Question: Game Rule: Clicking a light toggles itself and its adjacent (up, down, left, right) lights. What is the minimum number of clicks required to turn off all the lights?
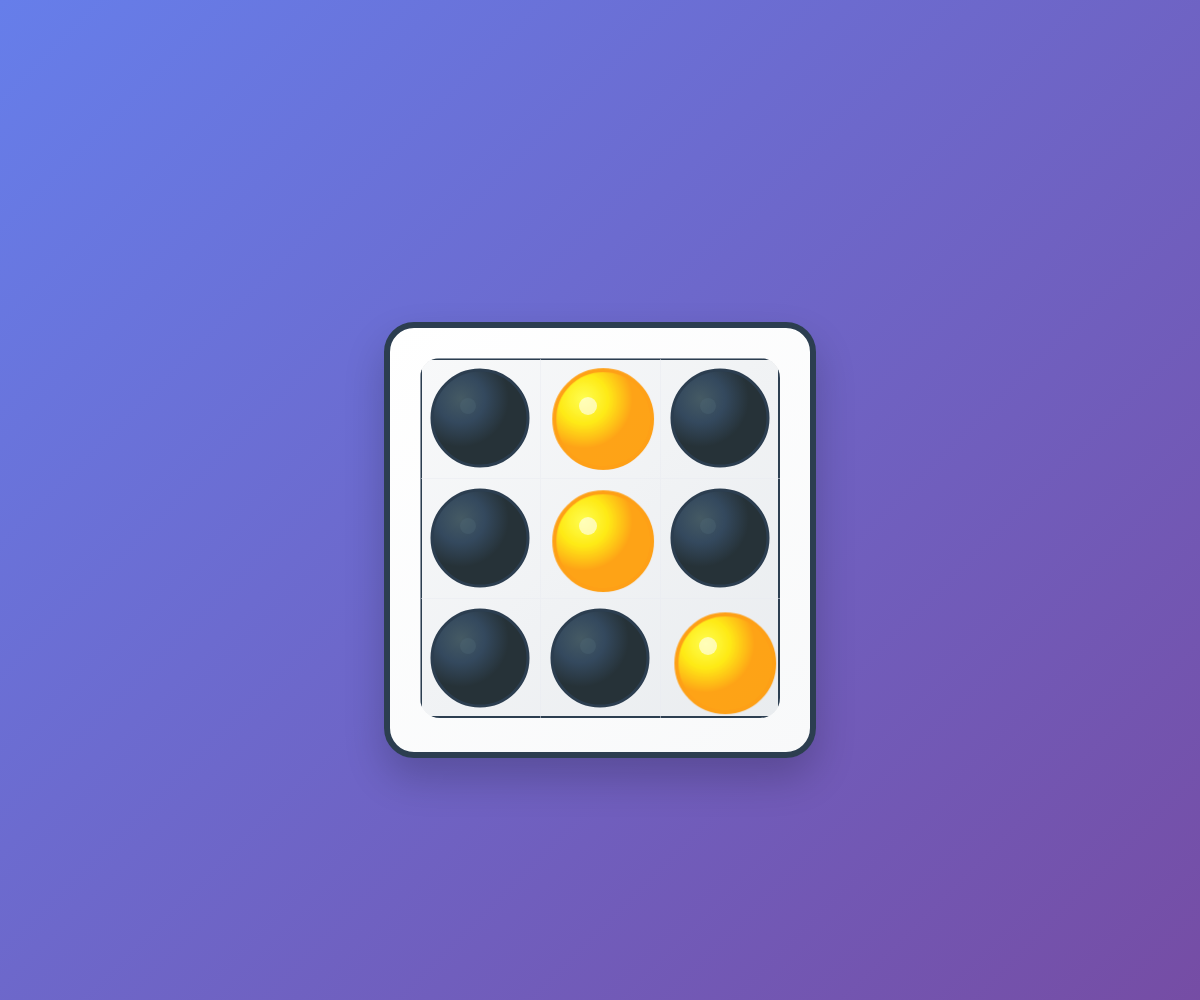
Answer: 2